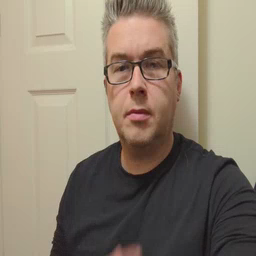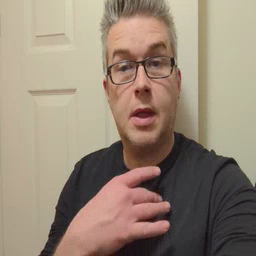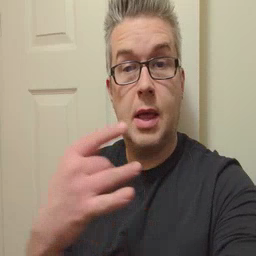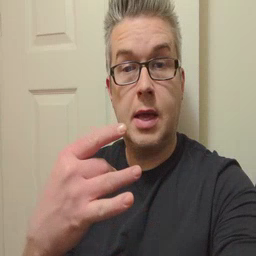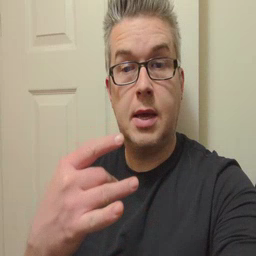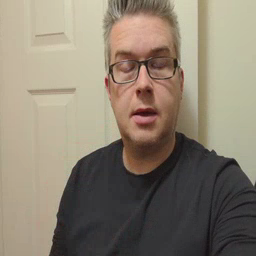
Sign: like